Question: I have a 'table' that I use and since I added text, the width has increased and I can't figure out how to decrease it!
Here's the image

I need the black table (that holds everything) to be the same width as the orange "upper district" bar. here's the only code I have for it
'''
<tr>
<td bgcolor="black" valign="center">
<table cellpadding="0" cellspacing="0" height="450">
'''
It's a bit better when I remove the text, it's like it's being stretched out to accomodate the text but why does it only stretch a certain amount? And why does it stretch anyway?
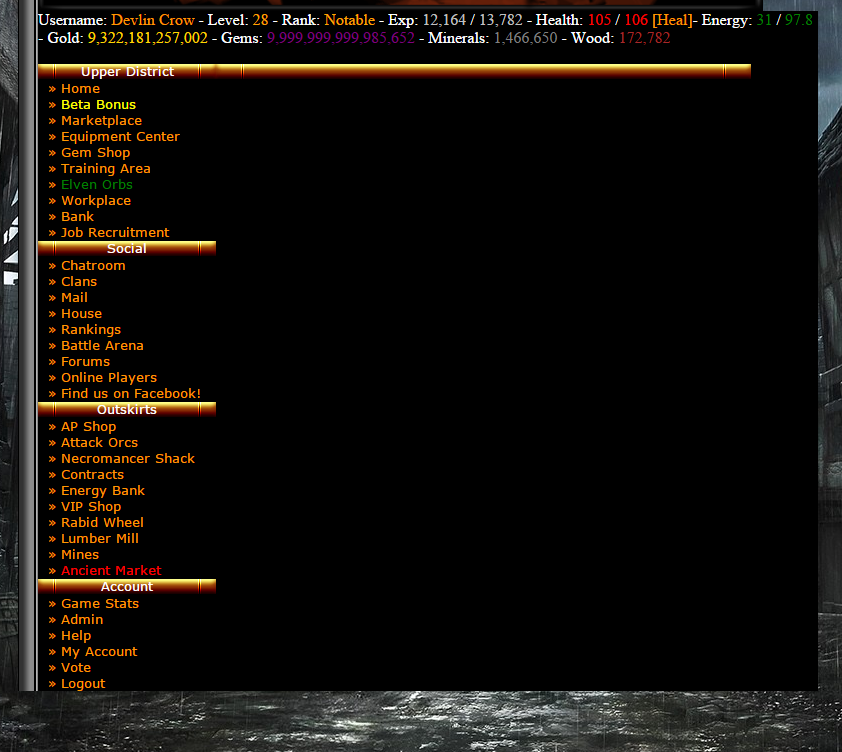
Answer: Just add css for tr,td,table and set width.
Or add ID to the above and style from there
i.e
'''
td { max-width: 50px;}
'''